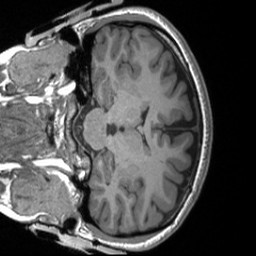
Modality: T1w
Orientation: coronal